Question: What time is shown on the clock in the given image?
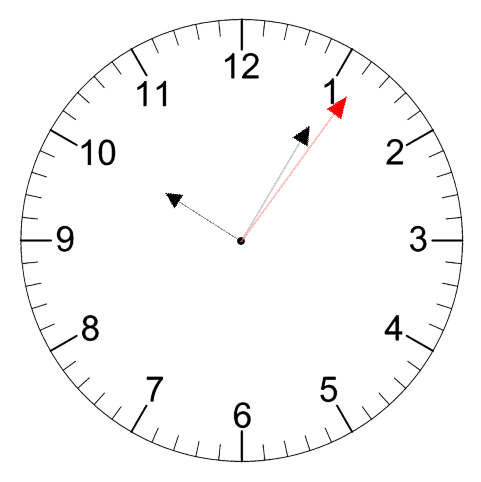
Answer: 10:05:06